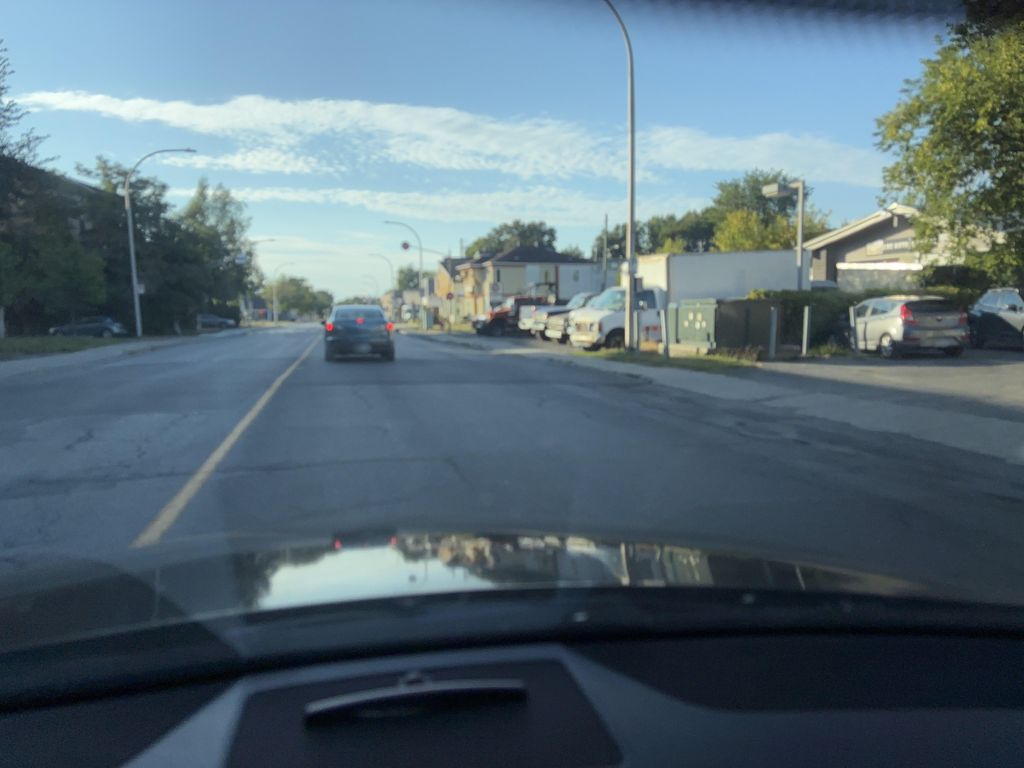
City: montreal